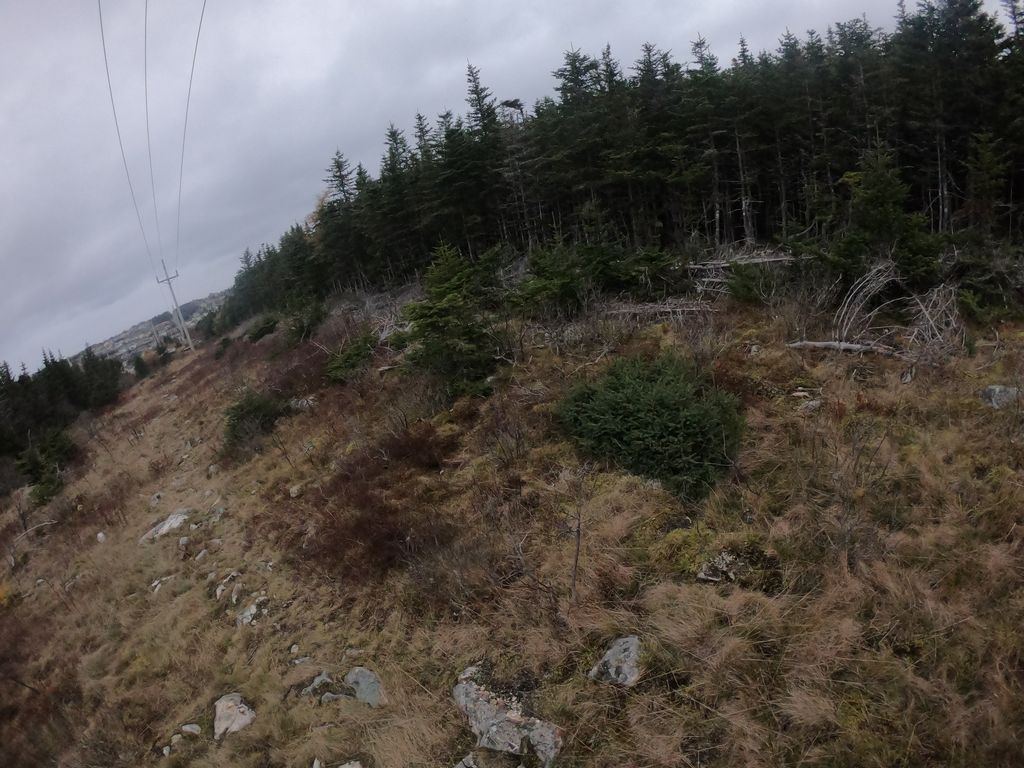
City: st_johns